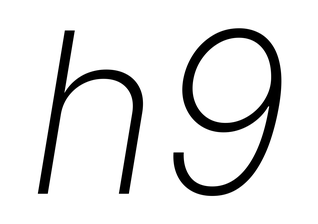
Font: Inter-Italic_ExtraLight_Italic